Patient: sex F, age 65
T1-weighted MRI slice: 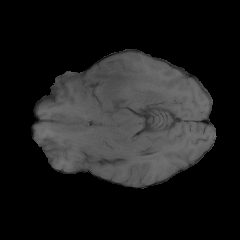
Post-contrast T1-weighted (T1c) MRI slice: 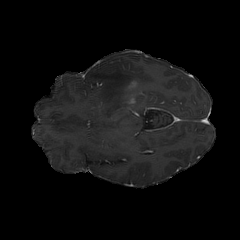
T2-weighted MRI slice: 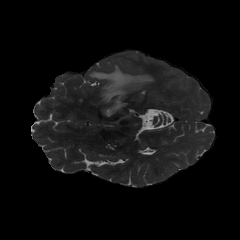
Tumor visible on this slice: yes
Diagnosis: Glioblastoma, IDH-wildtype
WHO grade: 4